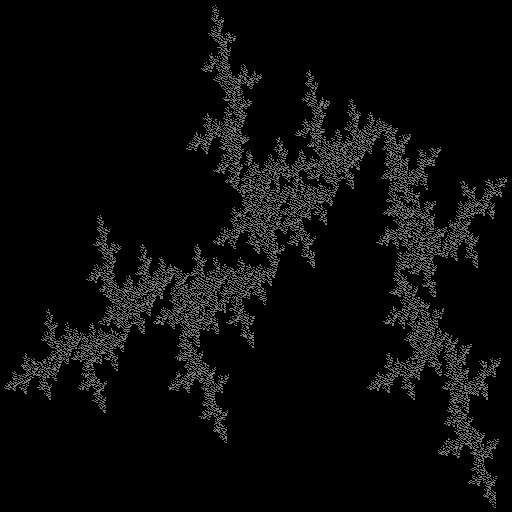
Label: a3